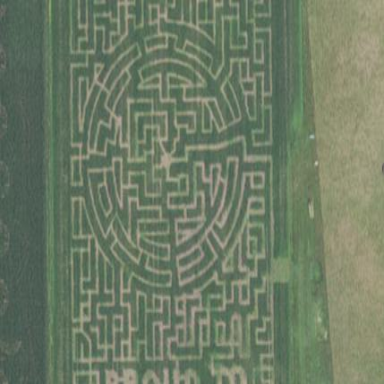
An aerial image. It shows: Maze attraction located within farmland.